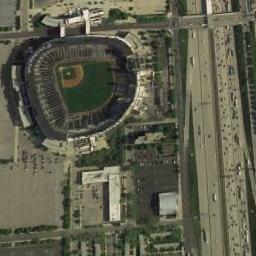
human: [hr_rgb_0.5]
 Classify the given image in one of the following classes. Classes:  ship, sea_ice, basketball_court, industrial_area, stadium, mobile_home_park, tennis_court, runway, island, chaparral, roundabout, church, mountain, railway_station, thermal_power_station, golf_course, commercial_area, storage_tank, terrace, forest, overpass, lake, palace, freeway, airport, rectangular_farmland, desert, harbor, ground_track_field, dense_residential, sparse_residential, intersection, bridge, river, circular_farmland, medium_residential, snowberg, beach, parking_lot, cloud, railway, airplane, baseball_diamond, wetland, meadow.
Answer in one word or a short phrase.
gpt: stadium